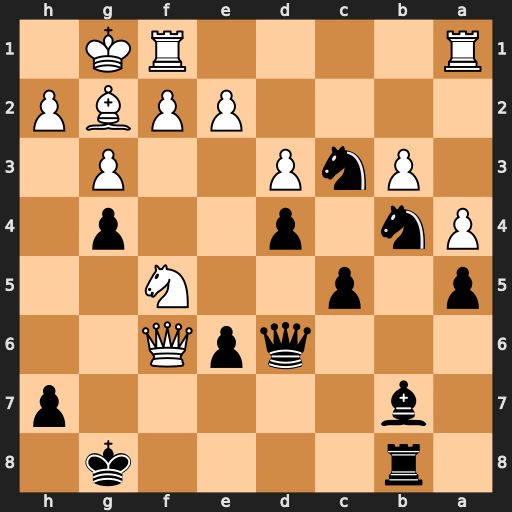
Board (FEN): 1r4k1/1b5p/3qpQ2/p1p2N2/Pn1p2p1/1PnP2P1/4PPBP/R4RK1
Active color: b
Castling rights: -
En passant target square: -
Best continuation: Nxe2+ Kh1 Bxg2+